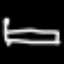
Label: bed